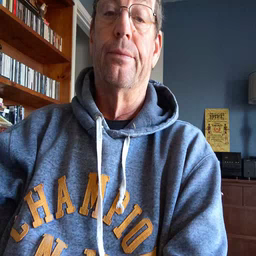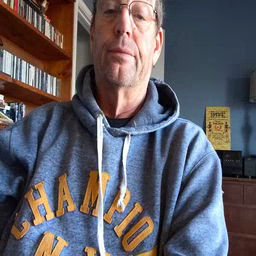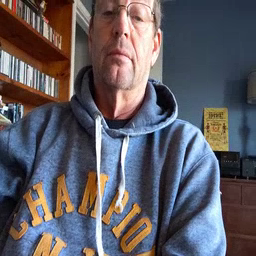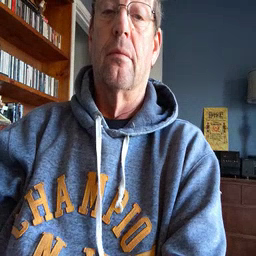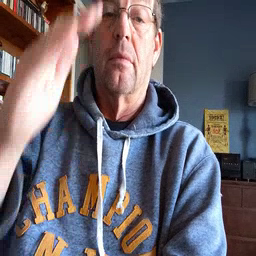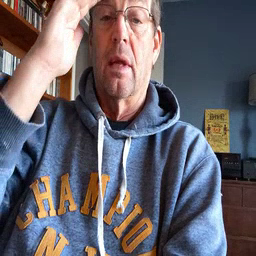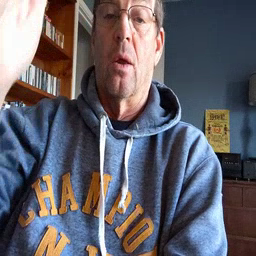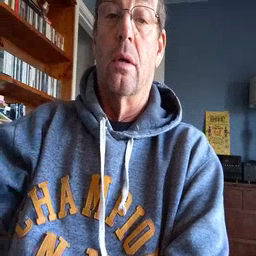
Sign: hello